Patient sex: M
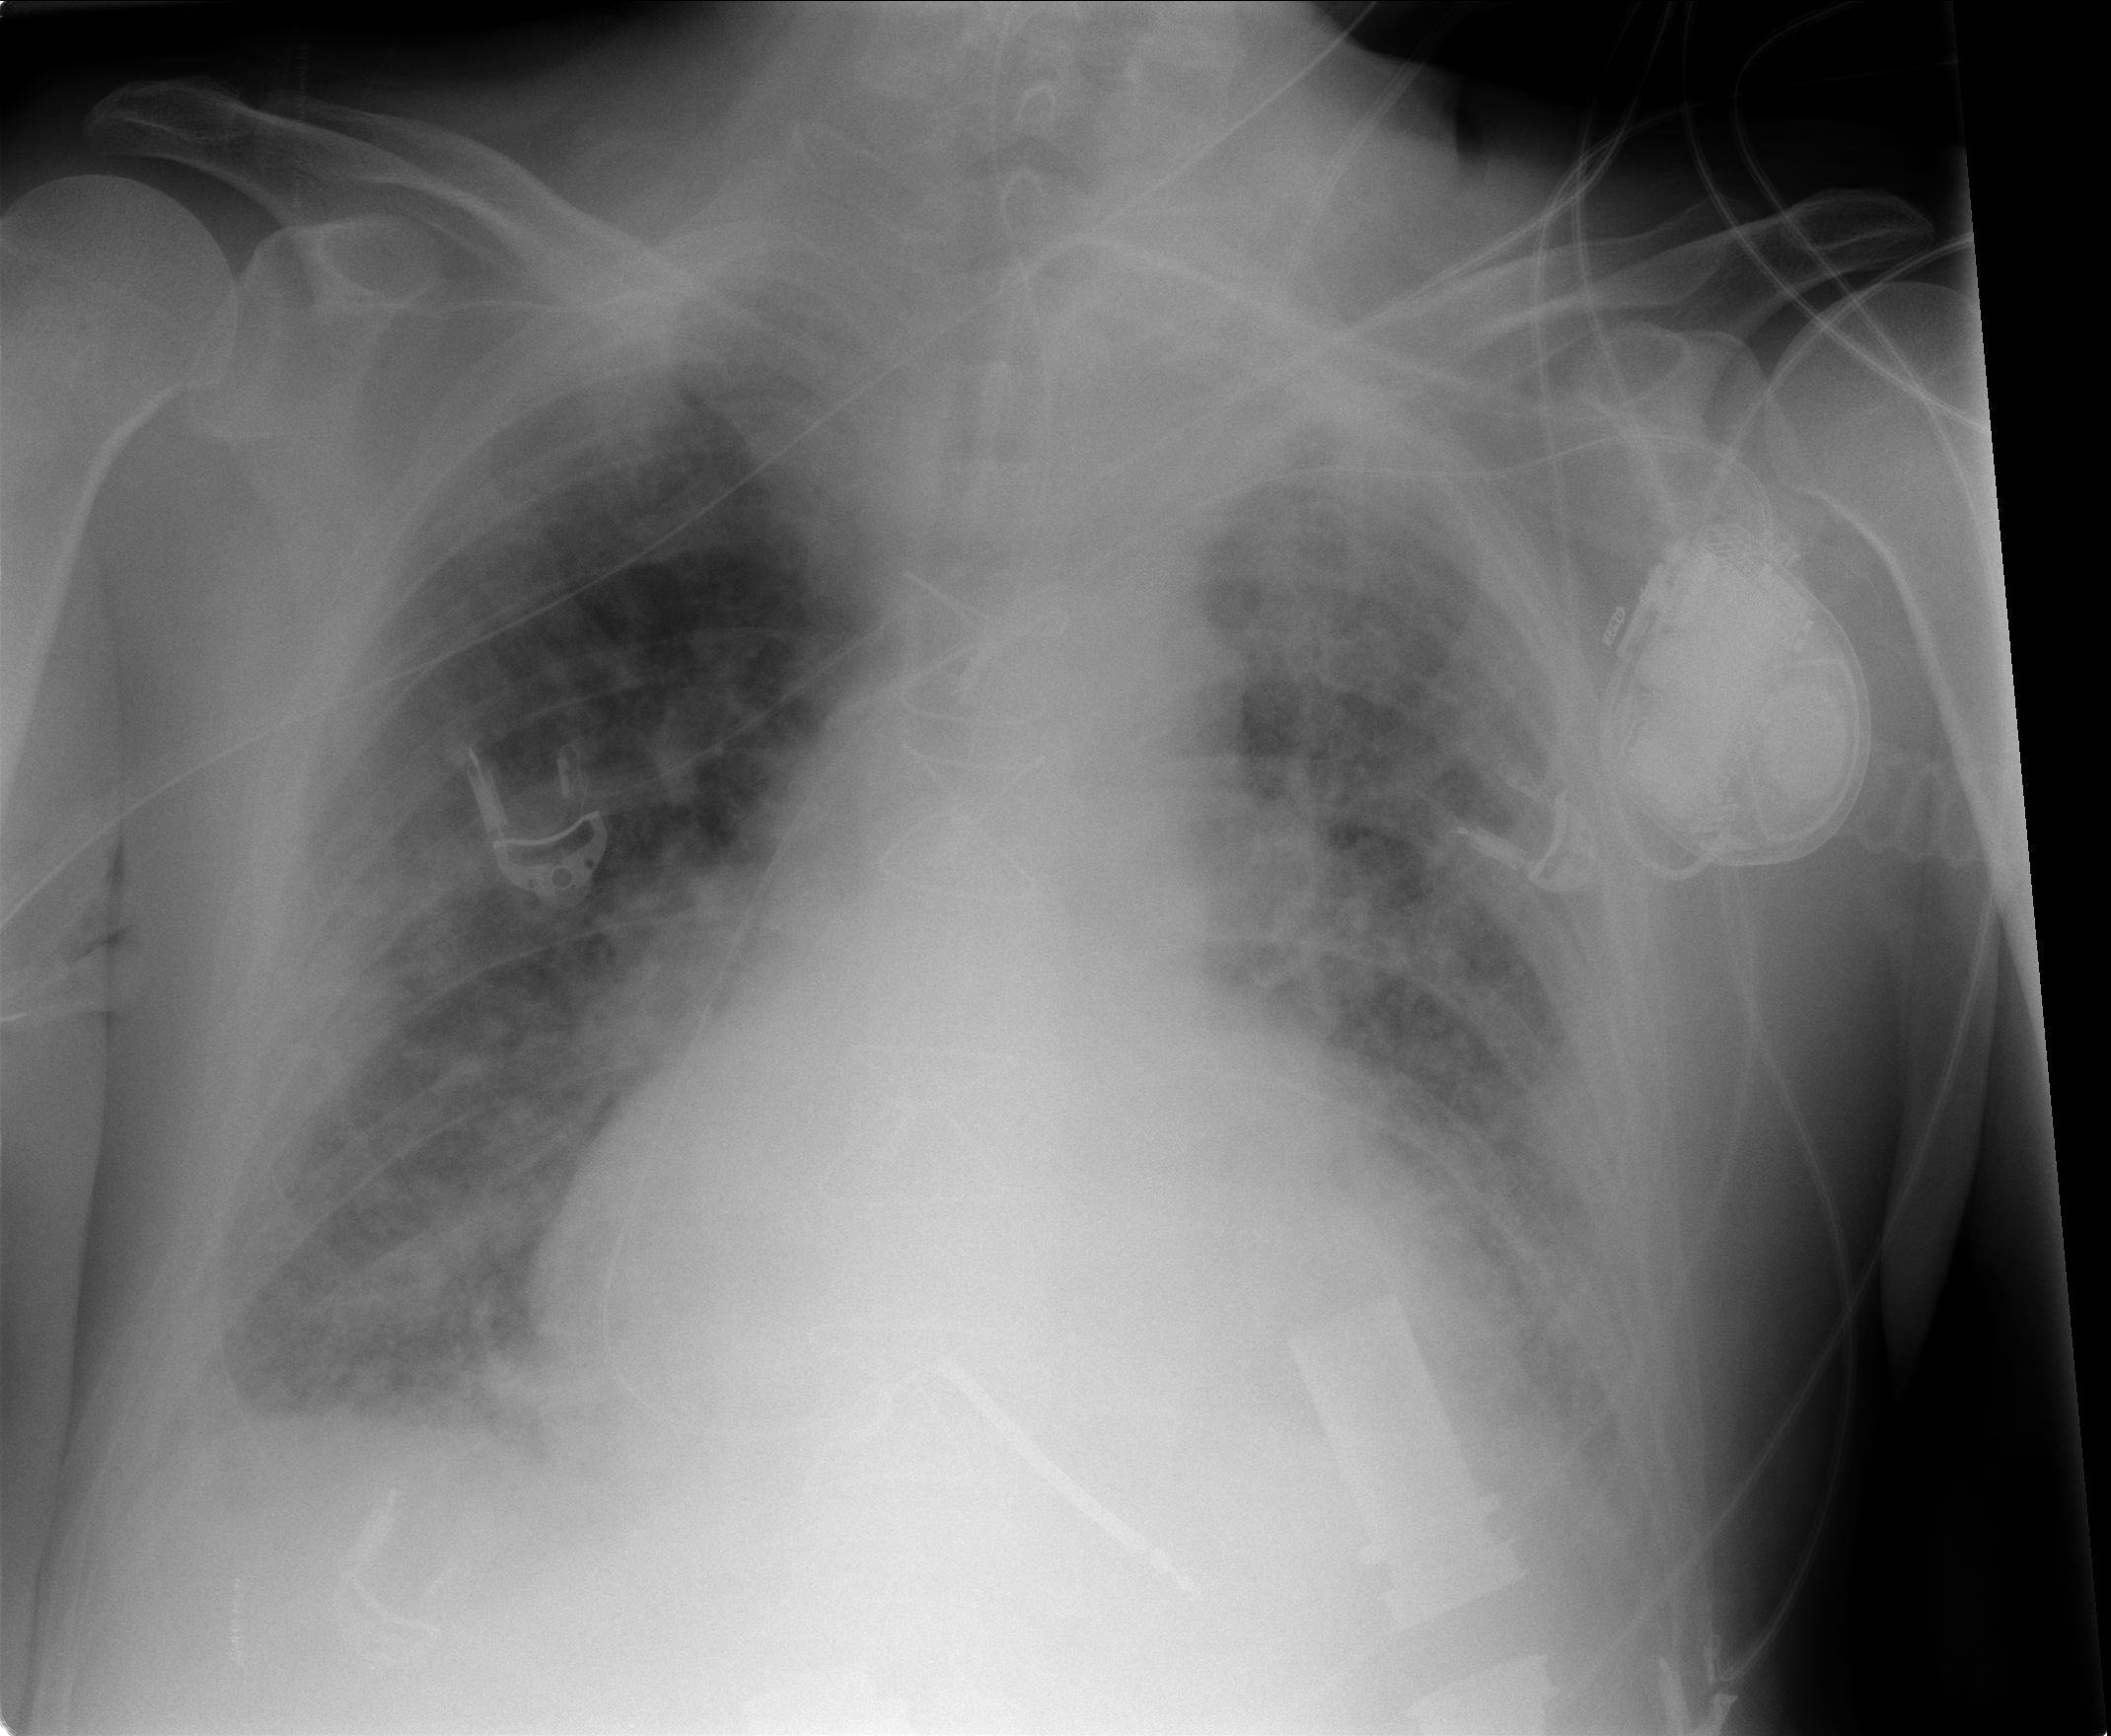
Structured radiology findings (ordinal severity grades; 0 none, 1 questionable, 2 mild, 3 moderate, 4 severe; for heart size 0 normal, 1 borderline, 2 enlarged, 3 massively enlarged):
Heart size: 3
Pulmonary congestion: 2
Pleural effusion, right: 2
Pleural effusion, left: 2
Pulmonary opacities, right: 3
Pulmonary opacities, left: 3
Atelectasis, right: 2
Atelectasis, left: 2